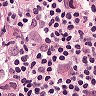
Metastatic tissue present: yes